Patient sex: M
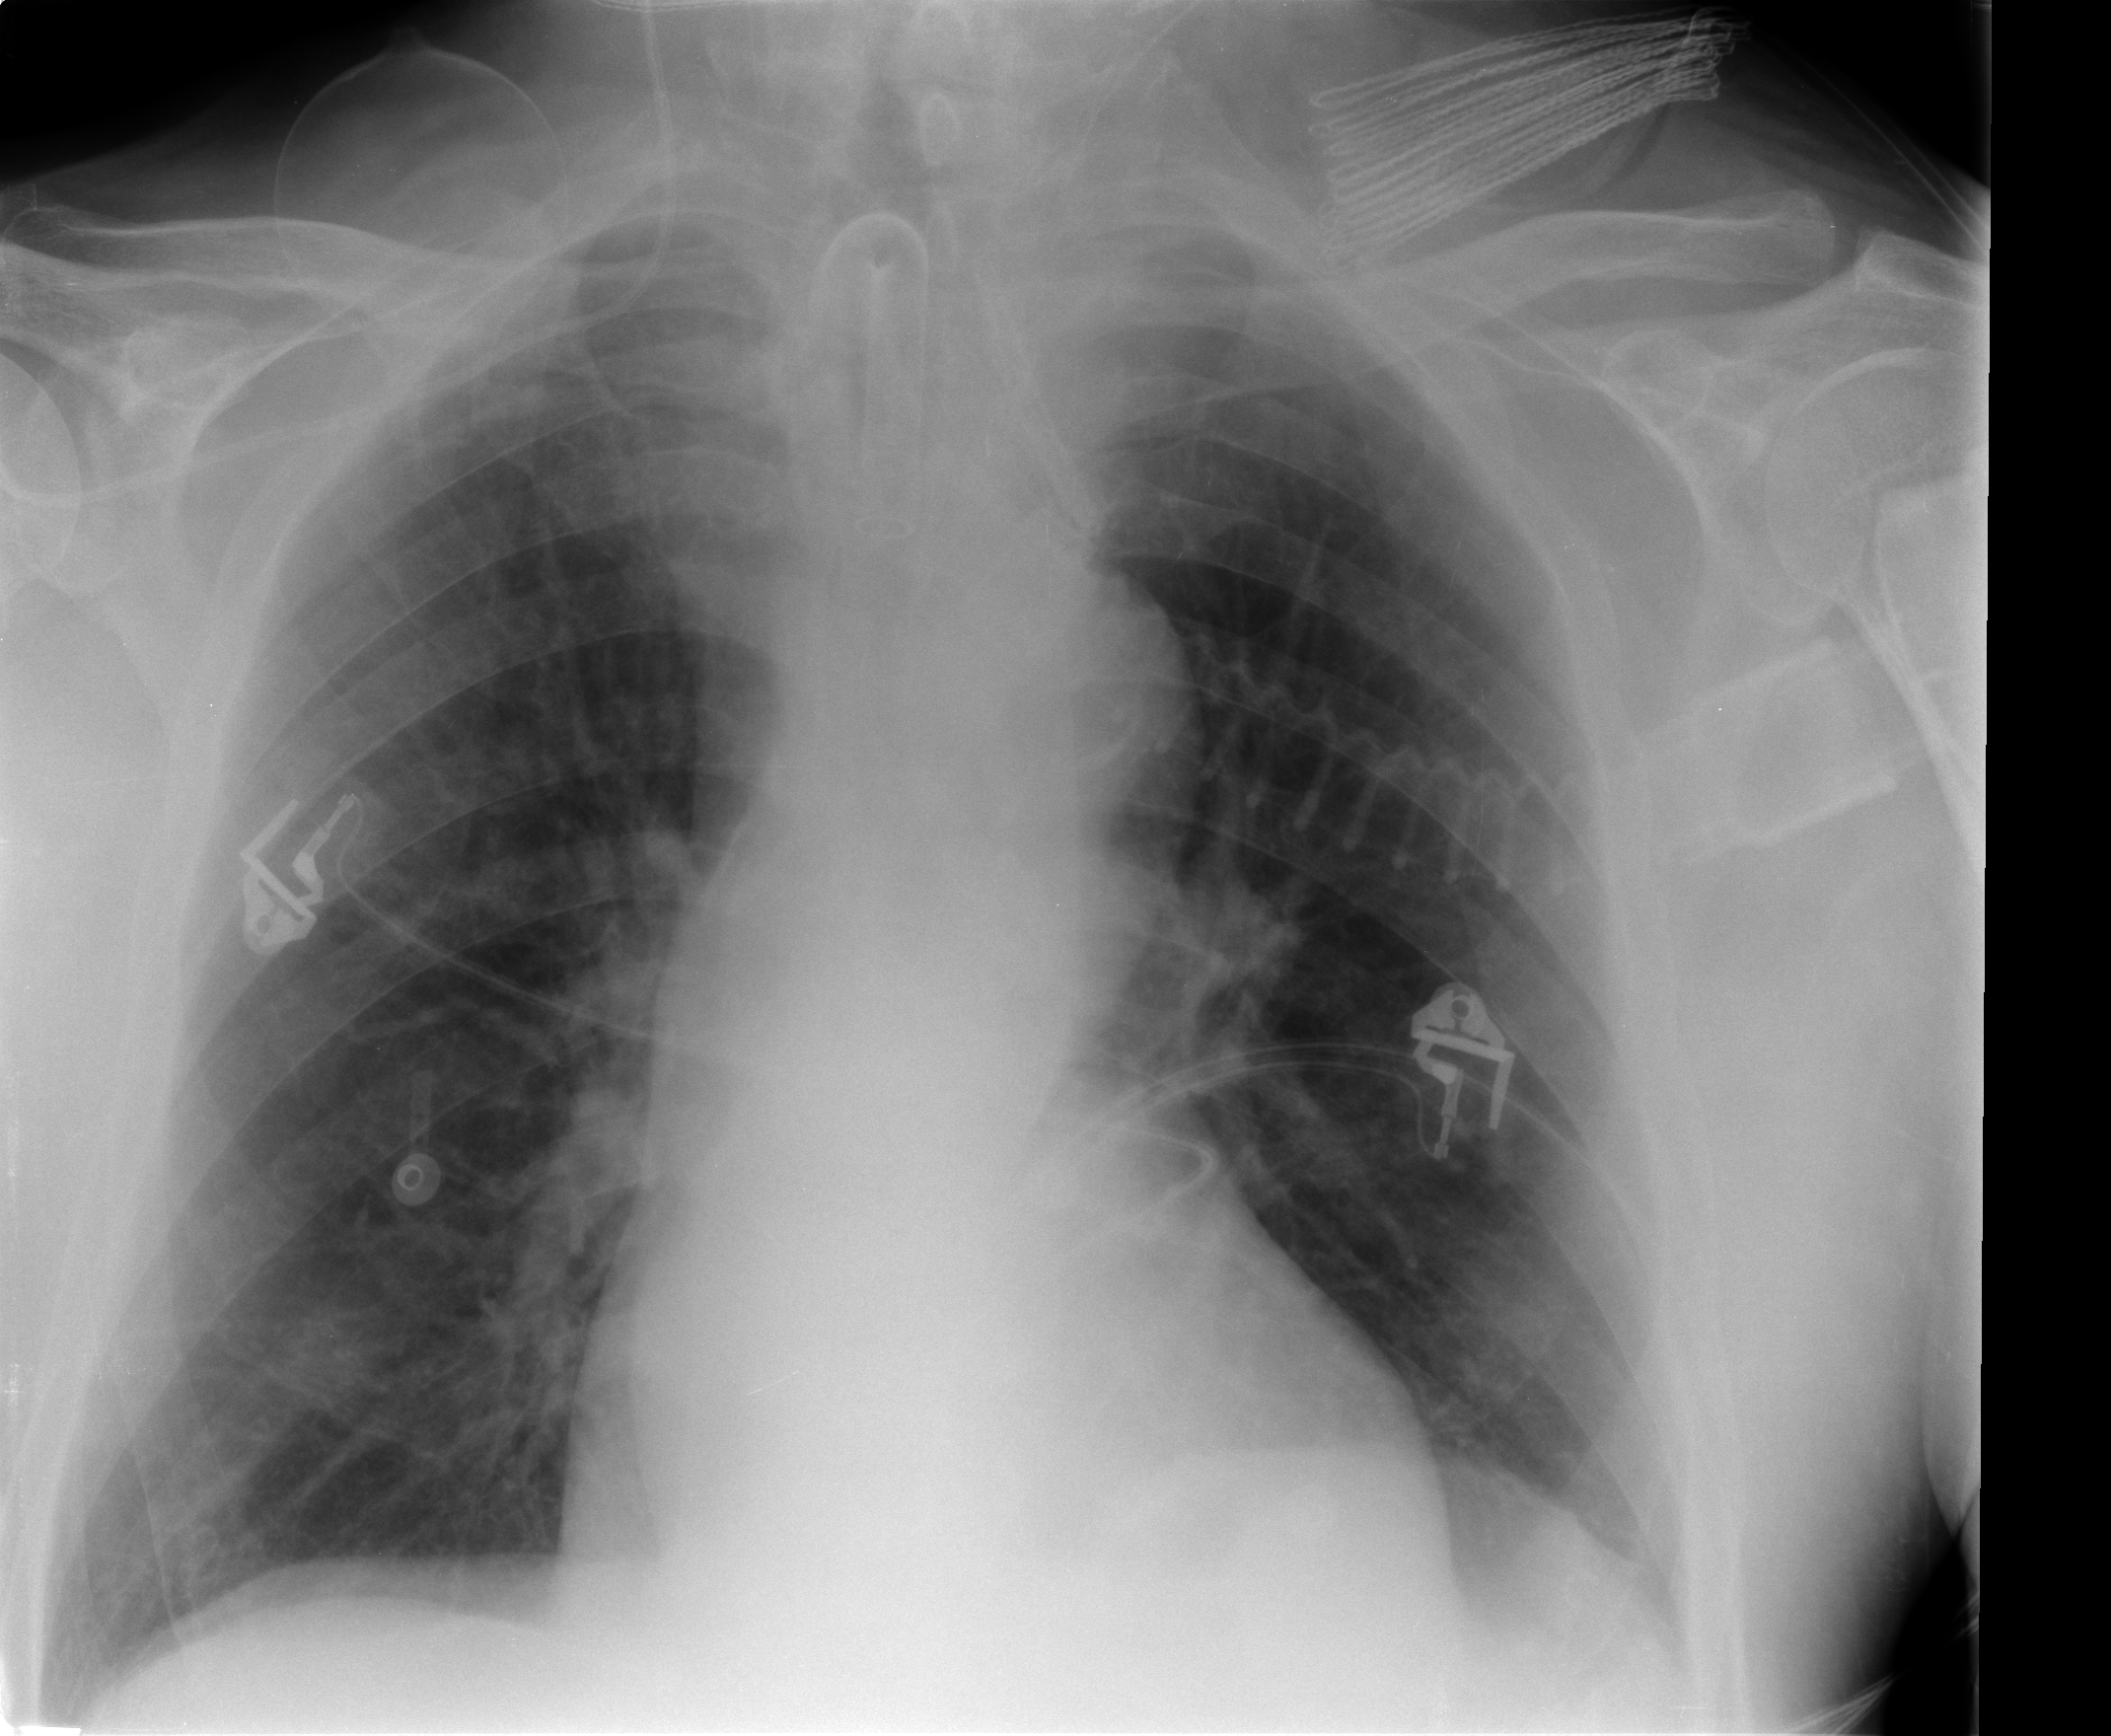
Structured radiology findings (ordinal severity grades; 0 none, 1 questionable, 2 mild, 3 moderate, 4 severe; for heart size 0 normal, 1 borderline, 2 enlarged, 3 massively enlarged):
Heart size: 1
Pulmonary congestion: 1
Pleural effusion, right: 0
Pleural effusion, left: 0
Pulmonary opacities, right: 0
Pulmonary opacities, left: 0
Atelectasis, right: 0
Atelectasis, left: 0